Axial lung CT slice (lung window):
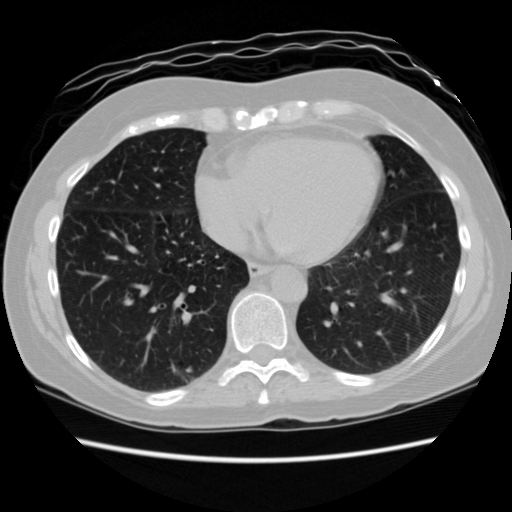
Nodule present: yes
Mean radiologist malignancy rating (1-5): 2